Question: I'm following a tutorial on how to use visualworks, and the teacher on youtube has a fancier way of seeing the code
i.e.
in this photo, his version shows (as oppose to mine in complete black)
^ in red
self in light blue
nil in pink
variables (firstname and lastname) in dark blue

How can I configure my environment to do the same?
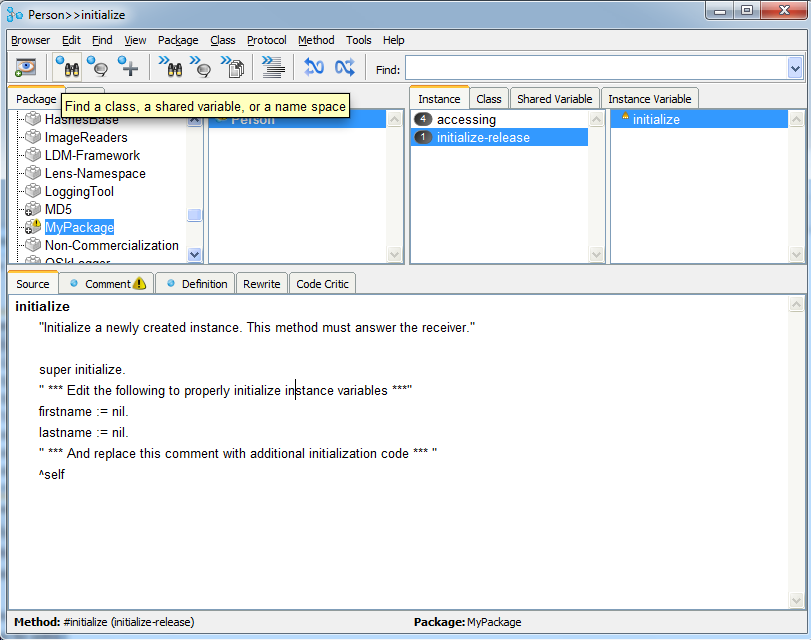
Answer: Figured it out,
In the main window, you click on , then select
Under suggestions, click on , then under its list, right click then select